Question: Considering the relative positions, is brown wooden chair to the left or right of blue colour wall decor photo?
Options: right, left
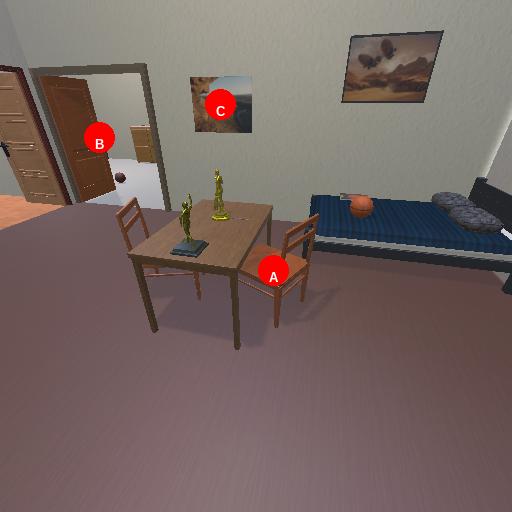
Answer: right